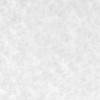
Label: no_change